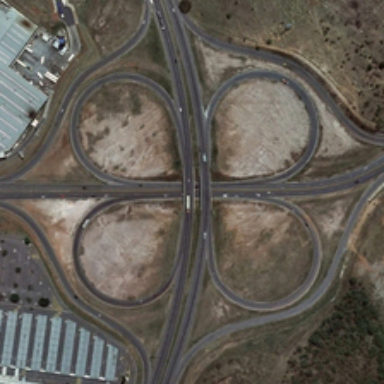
There are many bare lands around the viaduct .